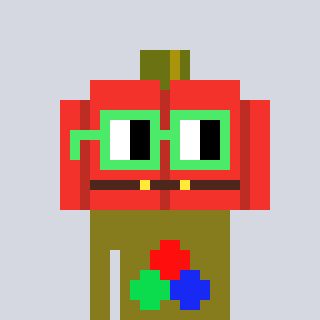
a pixel art character with square light green glasses, a pumpkin-shaped head and a gunk-colored body on a cool background